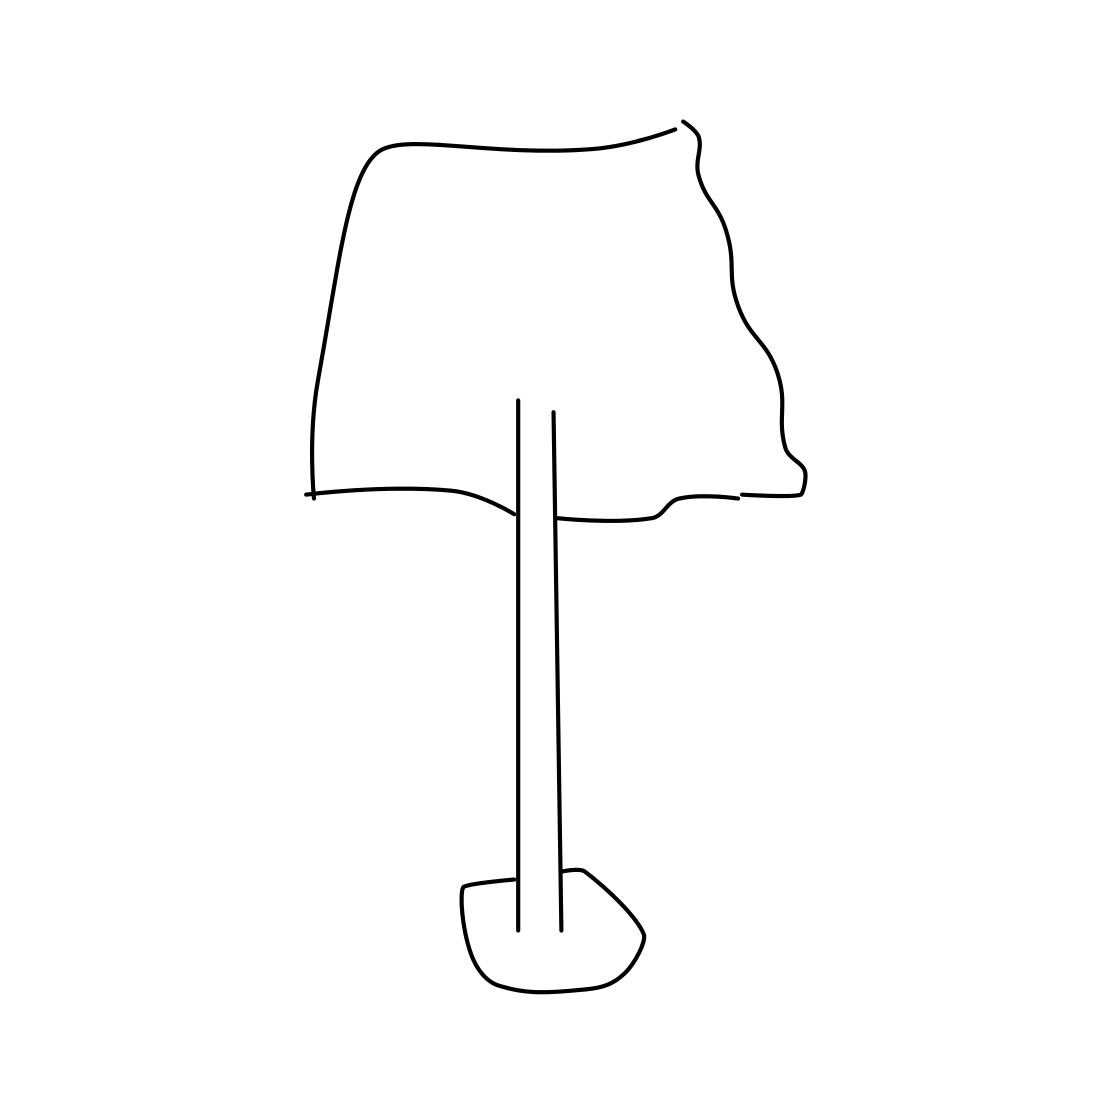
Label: tablelamp